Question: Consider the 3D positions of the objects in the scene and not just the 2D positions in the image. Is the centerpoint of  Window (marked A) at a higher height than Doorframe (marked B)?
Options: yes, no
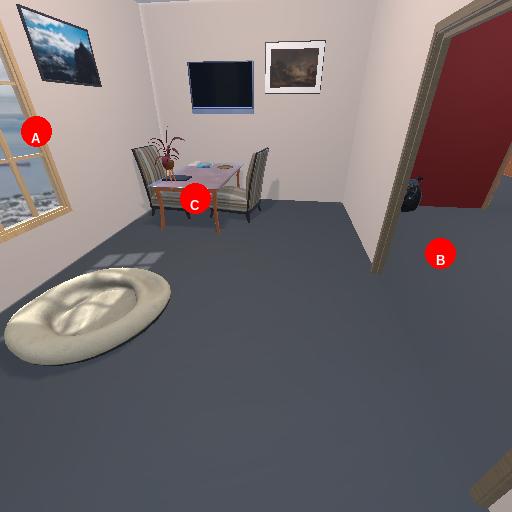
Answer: yes